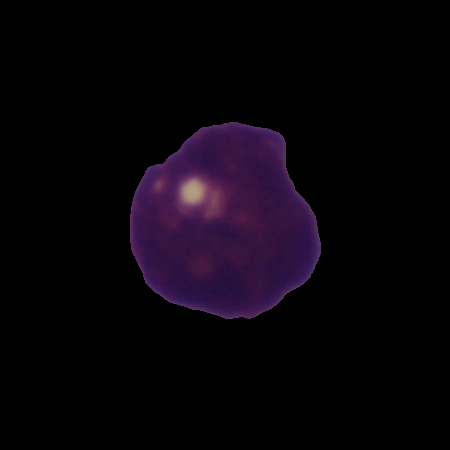
Label: cancer